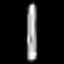
Label: pencil